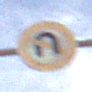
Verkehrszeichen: VerbotWenden
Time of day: MorningAfternoon
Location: Outdoor (Suburban)
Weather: PartlyCloudy
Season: NotSpecified
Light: Natural